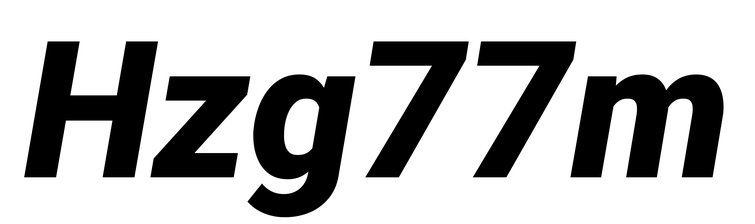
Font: Roboto-Italic_Black_Italic